Field crop: maize
Growth stage: 2
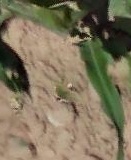
Species: maize